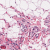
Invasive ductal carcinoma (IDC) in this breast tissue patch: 0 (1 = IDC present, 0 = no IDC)